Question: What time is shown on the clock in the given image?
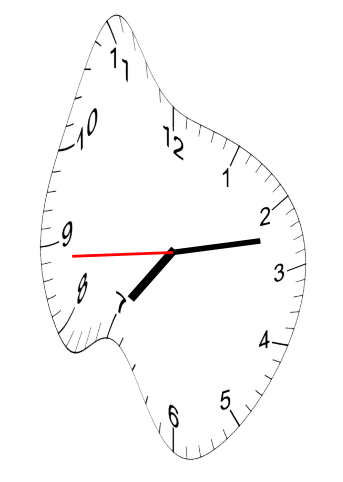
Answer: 07:12:44